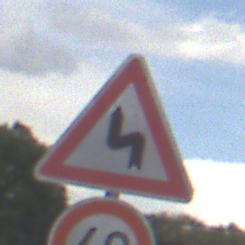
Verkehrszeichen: DoppelkurveZunaechstLinks
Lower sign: Geschwindigkeit60
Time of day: MorningAfternoon
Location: Outdoor (RoadRail)
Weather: PartlyCloudy
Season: NotSpecified
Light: Natural